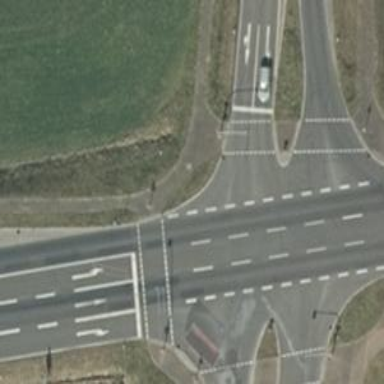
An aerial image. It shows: Road with traffic signals at crossing.